Interaction volume radius: 10 \u00c5
Interaction volume height: 10 \u00c5
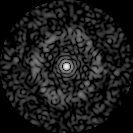
Disorder parameter: 0.8033